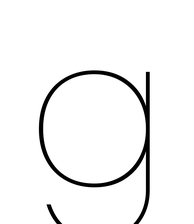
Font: Poppins-Thin